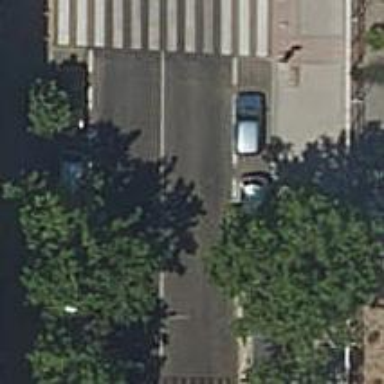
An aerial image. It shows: Public transport stop position.